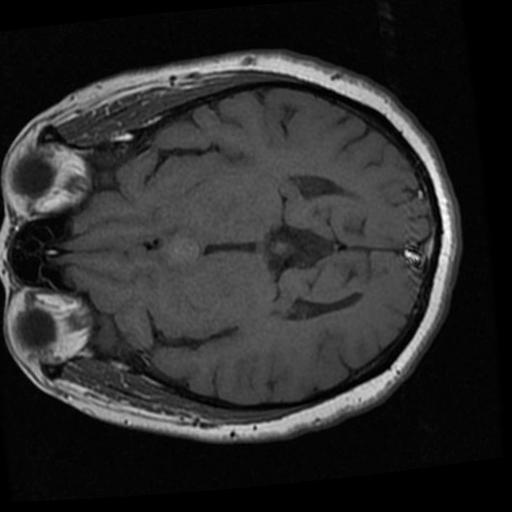
Label: brain_tumor